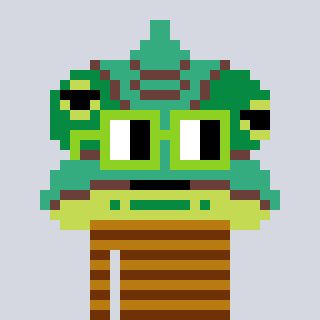
a pixel art character with square light green glasses, a chameleon-shaped head and a gold-colored body on a cool background